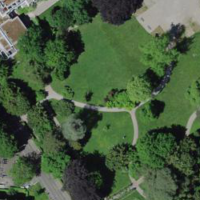
EUNIS habitat code: 53
Species observed at this site:
Allium ursinum
Corvus corone
Fulica atra
Anas platyrhynchos
Sturnus vulgaris
Streptopelia decaocto
Passer domesticus
Buteo buteo
Strix aluco
Carduelis carduelis
Columba palumbus
Turdus merula
Carex sylvatica
Carpinus betulus
Hirundo rustica
Geranium nodosum
Prunella vulgaris
Pica pica
Phoenicurus ochruros